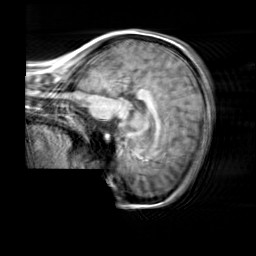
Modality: T1w
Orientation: sagittal
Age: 19
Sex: female
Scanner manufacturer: siemens
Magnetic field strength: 3 T
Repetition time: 2.3 s
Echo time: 0.00303 s